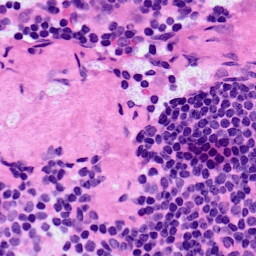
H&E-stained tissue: LymphNode